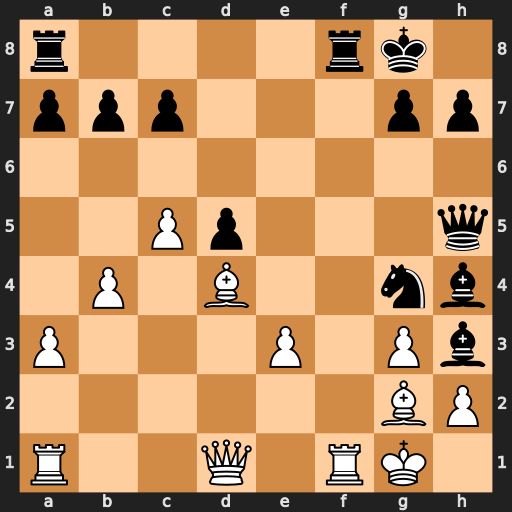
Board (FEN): r4rk1/ppp3pp/8/2Pp3q/1P1B2nb/P3P1Pb/6BP/R2Q1RK1
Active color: w
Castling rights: -
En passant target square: -
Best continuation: Rxf8+ Rxf8 Bxh3 Bxg3 Qxg4 Qxg4 Bxg4